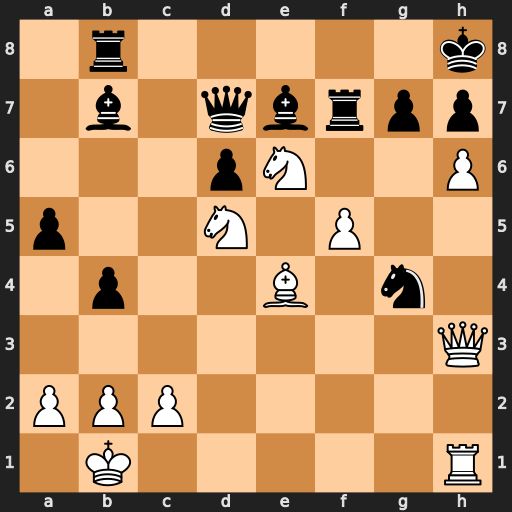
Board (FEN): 1r5k/1b1qbrpp/3pN2P/p2N1P2/1p2B1n1/7Q/PPP5/1K5R
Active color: w
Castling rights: -
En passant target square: -
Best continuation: hxg7+ Rxg7 Nxg7